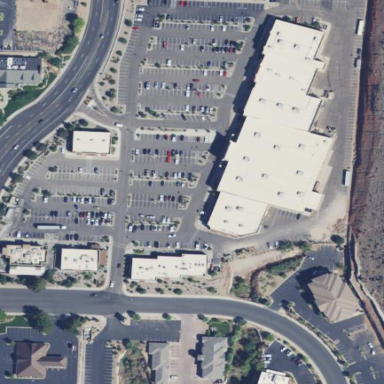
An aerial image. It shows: Retail area.